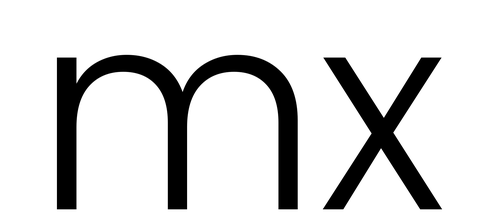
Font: Poppins-Light